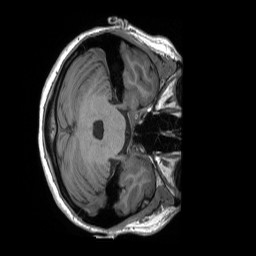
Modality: T1w
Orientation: axial
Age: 32
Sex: female
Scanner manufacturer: siemens
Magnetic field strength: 3 T
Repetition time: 2.4 s
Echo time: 0.00224 s